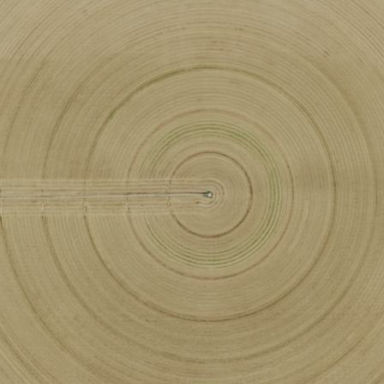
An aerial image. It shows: Farmland with pivot irrigation system.